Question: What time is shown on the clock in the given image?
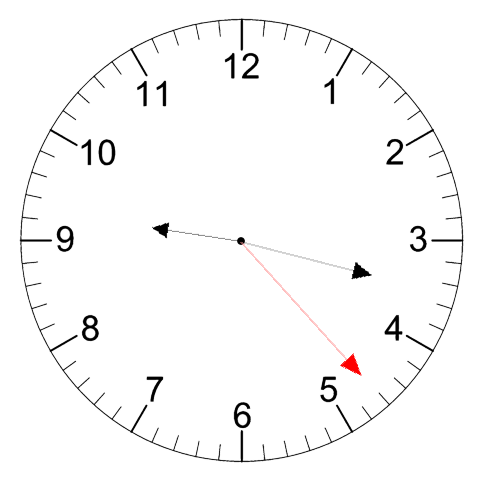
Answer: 09:17:23